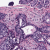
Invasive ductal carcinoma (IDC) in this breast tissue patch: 0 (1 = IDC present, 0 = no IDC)